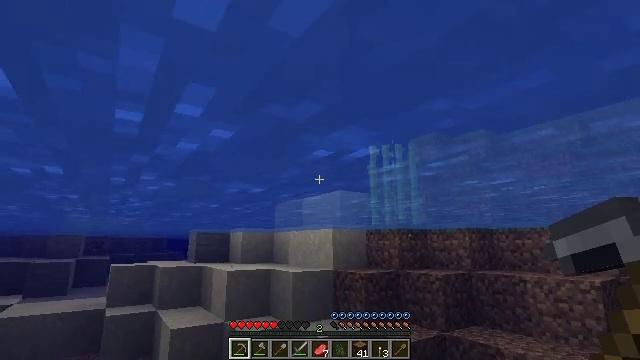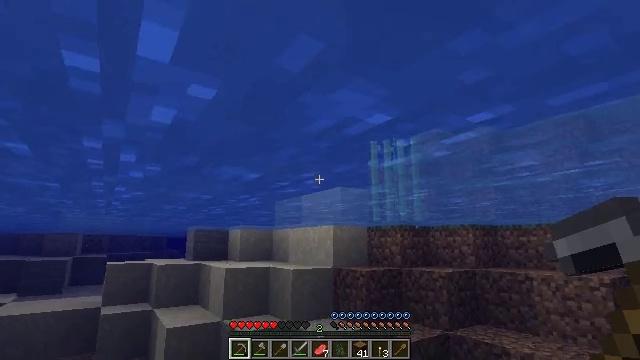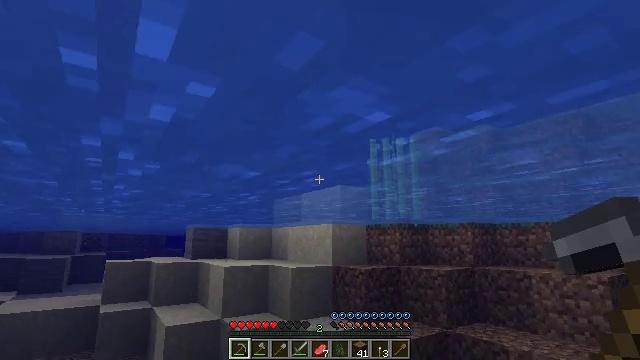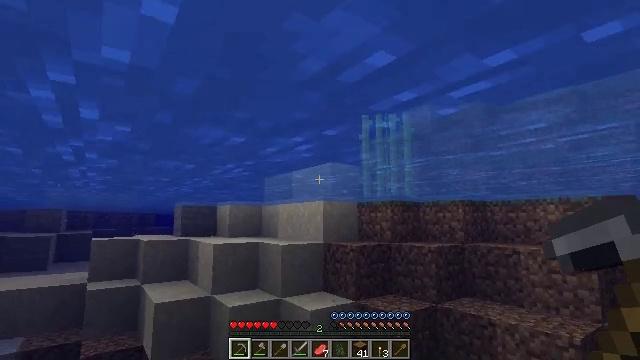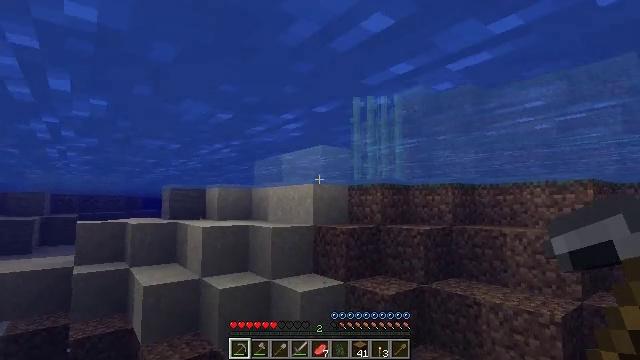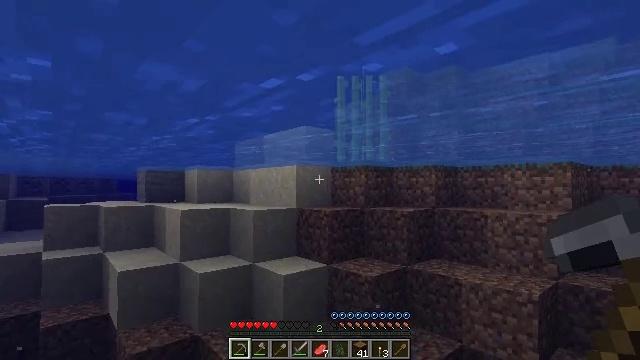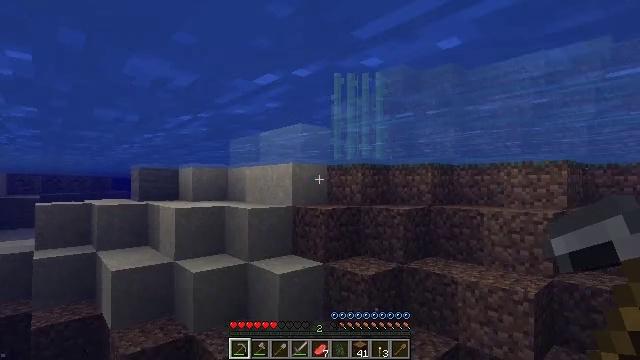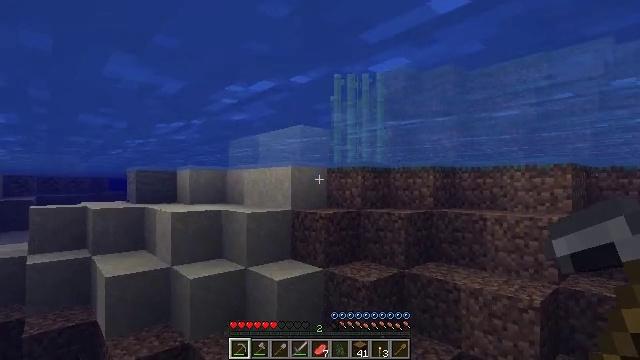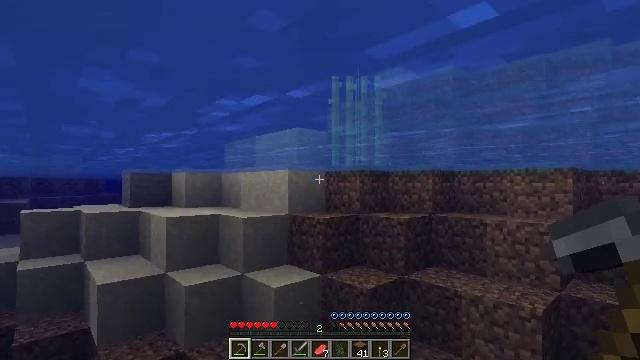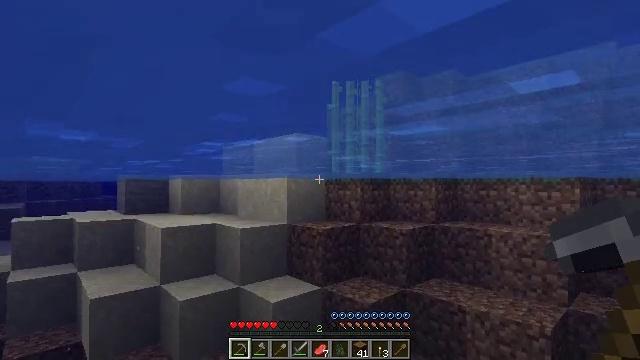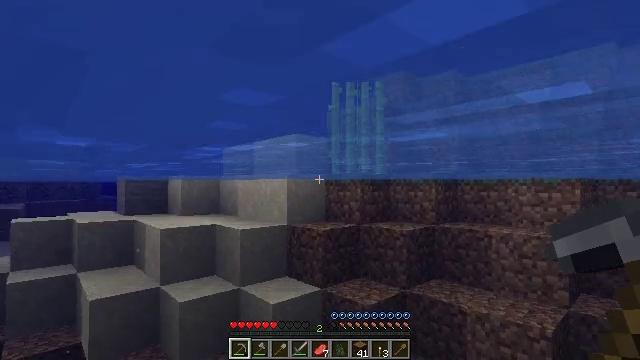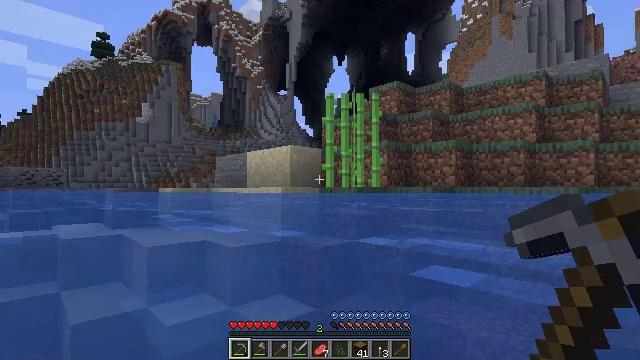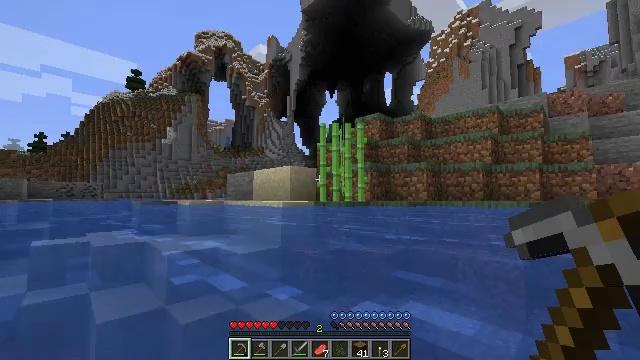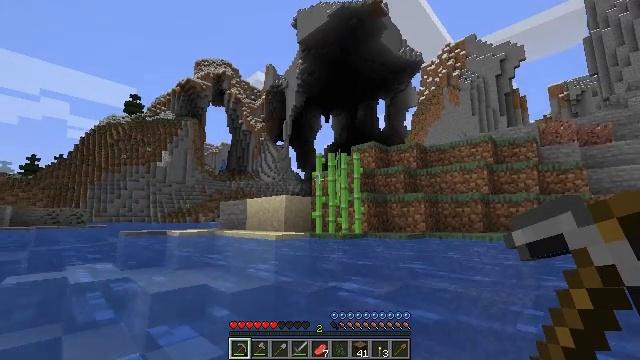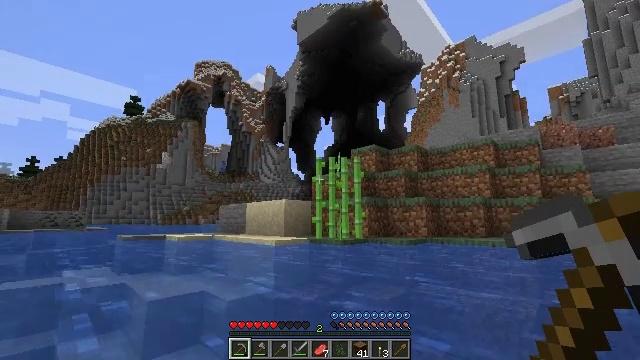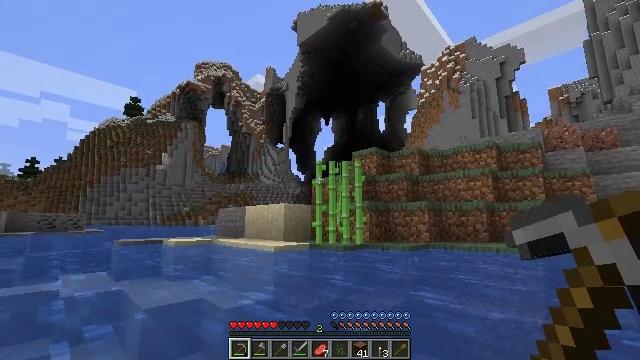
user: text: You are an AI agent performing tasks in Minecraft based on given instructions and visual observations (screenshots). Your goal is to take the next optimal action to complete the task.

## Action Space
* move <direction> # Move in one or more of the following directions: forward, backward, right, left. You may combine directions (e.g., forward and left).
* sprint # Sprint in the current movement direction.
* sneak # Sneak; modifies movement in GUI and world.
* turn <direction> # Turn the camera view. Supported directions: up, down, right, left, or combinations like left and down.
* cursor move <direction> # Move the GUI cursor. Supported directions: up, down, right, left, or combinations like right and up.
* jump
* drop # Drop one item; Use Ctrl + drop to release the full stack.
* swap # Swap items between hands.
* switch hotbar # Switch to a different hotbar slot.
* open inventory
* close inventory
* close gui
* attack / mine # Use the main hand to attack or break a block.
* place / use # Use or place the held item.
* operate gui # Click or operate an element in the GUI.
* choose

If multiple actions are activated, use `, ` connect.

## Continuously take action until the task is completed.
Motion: motion action
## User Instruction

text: Cut down the sugar cane stalks.
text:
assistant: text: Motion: move forward
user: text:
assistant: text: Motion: move forward
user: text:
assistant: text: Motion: move forward, turn right and down
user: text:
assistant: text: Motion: move forward, turn right and down
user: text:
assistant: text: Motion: move forward, turn right and down, jump
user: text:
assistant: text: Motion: move forward, jump
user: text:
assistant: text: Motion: move forward, jump
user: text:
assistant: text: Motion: move forward, jump
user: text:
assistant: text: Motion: move forward, jump
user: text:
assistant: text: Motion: move forward, jump
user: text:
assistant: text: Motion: move forward, turn right, jump
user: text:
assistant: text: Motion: move forward, turn right and up, jump
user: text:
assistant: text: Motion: move forward, turn right and up, jump
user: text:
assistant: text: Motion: move forward
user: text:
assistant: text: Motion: move forward
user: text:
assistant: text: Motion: move forward
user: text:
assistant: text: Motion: move forward
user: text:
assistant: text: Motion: move forward
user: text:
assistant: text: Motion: move forward
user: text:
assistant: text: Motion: move forward
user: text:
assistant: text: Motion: move forward
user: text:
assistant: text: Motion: move forward
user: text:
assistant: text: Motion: move forward
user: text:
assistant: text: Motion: move forward
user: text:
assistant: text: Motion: move forward
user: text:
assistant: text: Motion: move forward
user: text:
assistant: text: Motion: move forward
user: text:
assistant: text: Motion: move forward
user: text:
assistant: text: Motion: move forward
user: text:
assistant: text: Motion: move forward